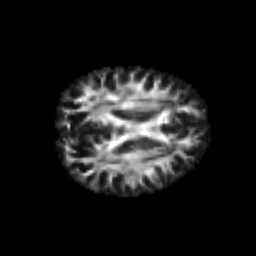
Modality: FA
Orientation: axial
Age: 25
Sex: male
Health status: healthy